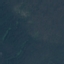
Land use / land cover: Forest